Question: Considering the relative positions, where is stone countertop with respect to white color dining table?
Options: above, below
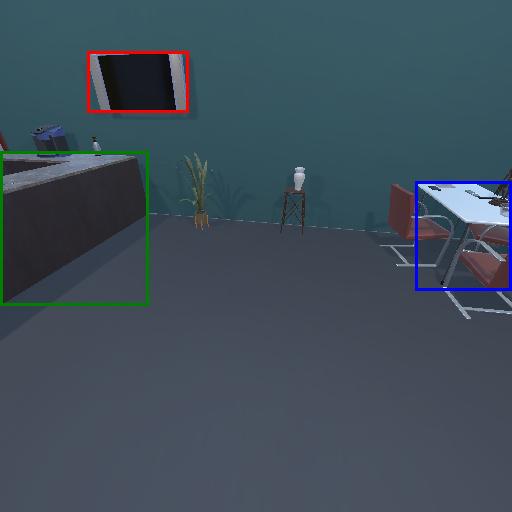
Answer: above